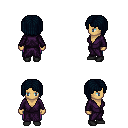
a pixel art fantasy rpg character, female body template, human, tanned skin, purple robe, magenta pants, raven pageboy hairstyle, black shoes, four views (front, back, left, right), 2x2 character sprite sheet, small pixel art, hard edges, no anti-aliasing